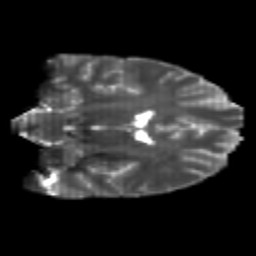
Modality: T2w
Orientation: coronal
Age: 23
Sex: male
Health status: healthy
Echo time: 0.074 s